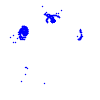
Particle: electron